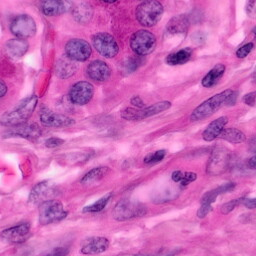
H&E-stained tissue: Pancreatic